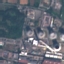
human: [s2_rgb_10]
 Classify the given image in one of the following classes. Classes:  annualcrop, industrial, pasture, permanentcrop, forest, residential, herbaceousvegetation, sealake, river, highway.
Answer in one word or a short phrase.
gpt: Industrial